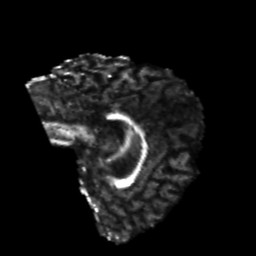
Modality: FA
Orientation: sagittal
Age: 21
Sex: female
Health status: healthy
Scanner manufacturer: philips
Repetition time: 7.391 s
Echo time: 0.08599 s